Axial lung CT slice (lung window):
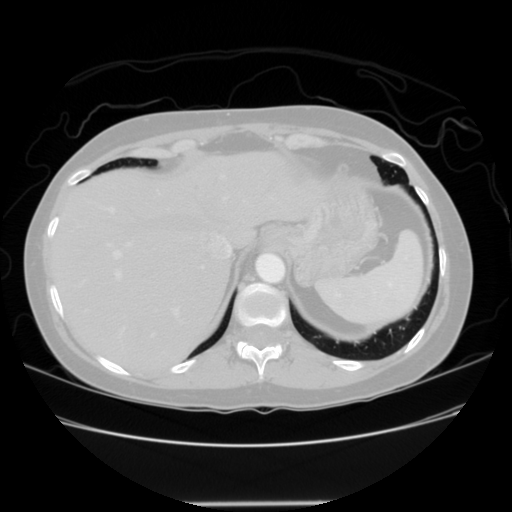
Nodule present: no